Question: I have deployed Django at <URL>,
this is my main page on <URL> :

i change the 'index.html' to 'index1.html', this file is not my file ,
my project is like this :
'''
example_project/
__init__.py
manage.py
public/
django.fcgi
.htaccess
media/
settings.py
urls.py
myapp/
views.py
models.py
'''
what can i do to show my main page .
thanks
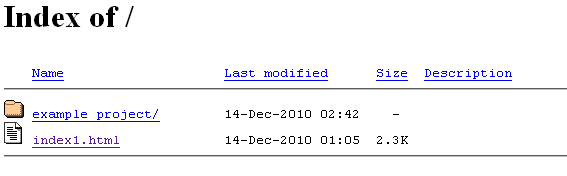
Answer: I think that you need to point your subdomain to the right directory : '/example_project/public/' where your .htaccess and django.fcgi lives.
alwaysdata has a forum <URL> where you can ask question in english. The guys know their job very well and answer very quickly.
I hope it helps